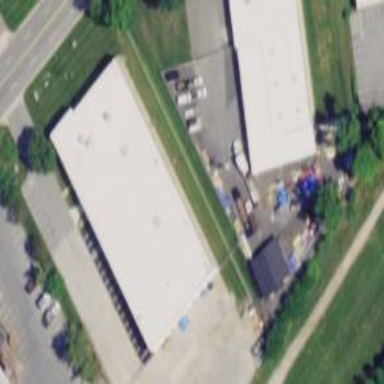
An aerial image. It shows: Commercial building.